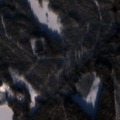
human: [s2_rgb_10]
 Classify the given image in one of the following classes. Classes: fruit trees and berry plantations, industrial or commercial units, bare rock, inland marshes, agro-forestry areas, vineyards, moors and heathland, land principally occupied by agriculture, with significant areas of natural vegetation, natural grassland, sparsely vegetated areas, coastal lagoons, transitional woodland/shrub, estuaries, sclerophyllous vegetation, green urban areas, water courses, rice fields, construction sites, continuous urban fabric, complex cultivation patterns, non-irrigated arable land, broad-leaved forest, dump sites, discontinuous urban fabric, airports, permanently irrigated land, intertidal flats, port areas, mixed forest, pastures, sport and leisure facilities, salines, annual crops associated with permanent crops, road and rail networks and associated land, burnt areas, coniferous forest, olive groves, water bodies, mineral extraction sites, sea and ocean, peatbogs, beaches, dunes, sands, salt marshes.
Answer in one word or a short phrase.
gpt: coniferous forest, mixed forest, transitional woodland/shrub, water bodies